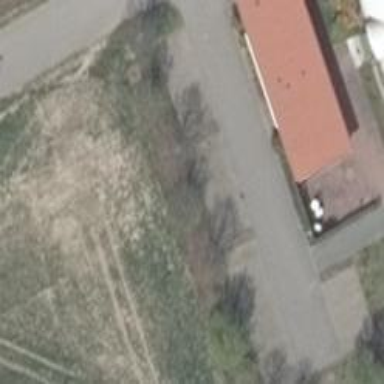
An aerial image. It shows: Parking area with grass paver surface.